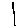
Label: line